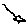
Label: star